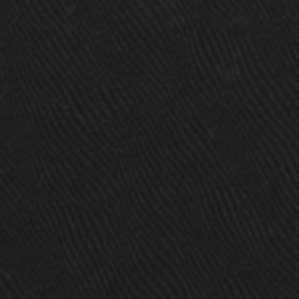
Label: frost